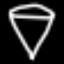
Label: diamond